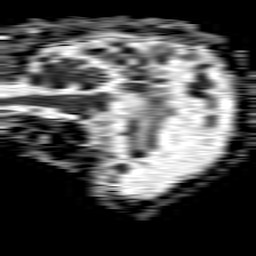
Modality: ADC
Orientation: sagittal
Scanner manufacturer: philips
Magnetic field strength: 1.5 T
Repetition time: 4.6 s
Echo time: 0.08631 s